Question: iOS Simulator Screen shot Jun 19, 2013 2.43.43 PM.png
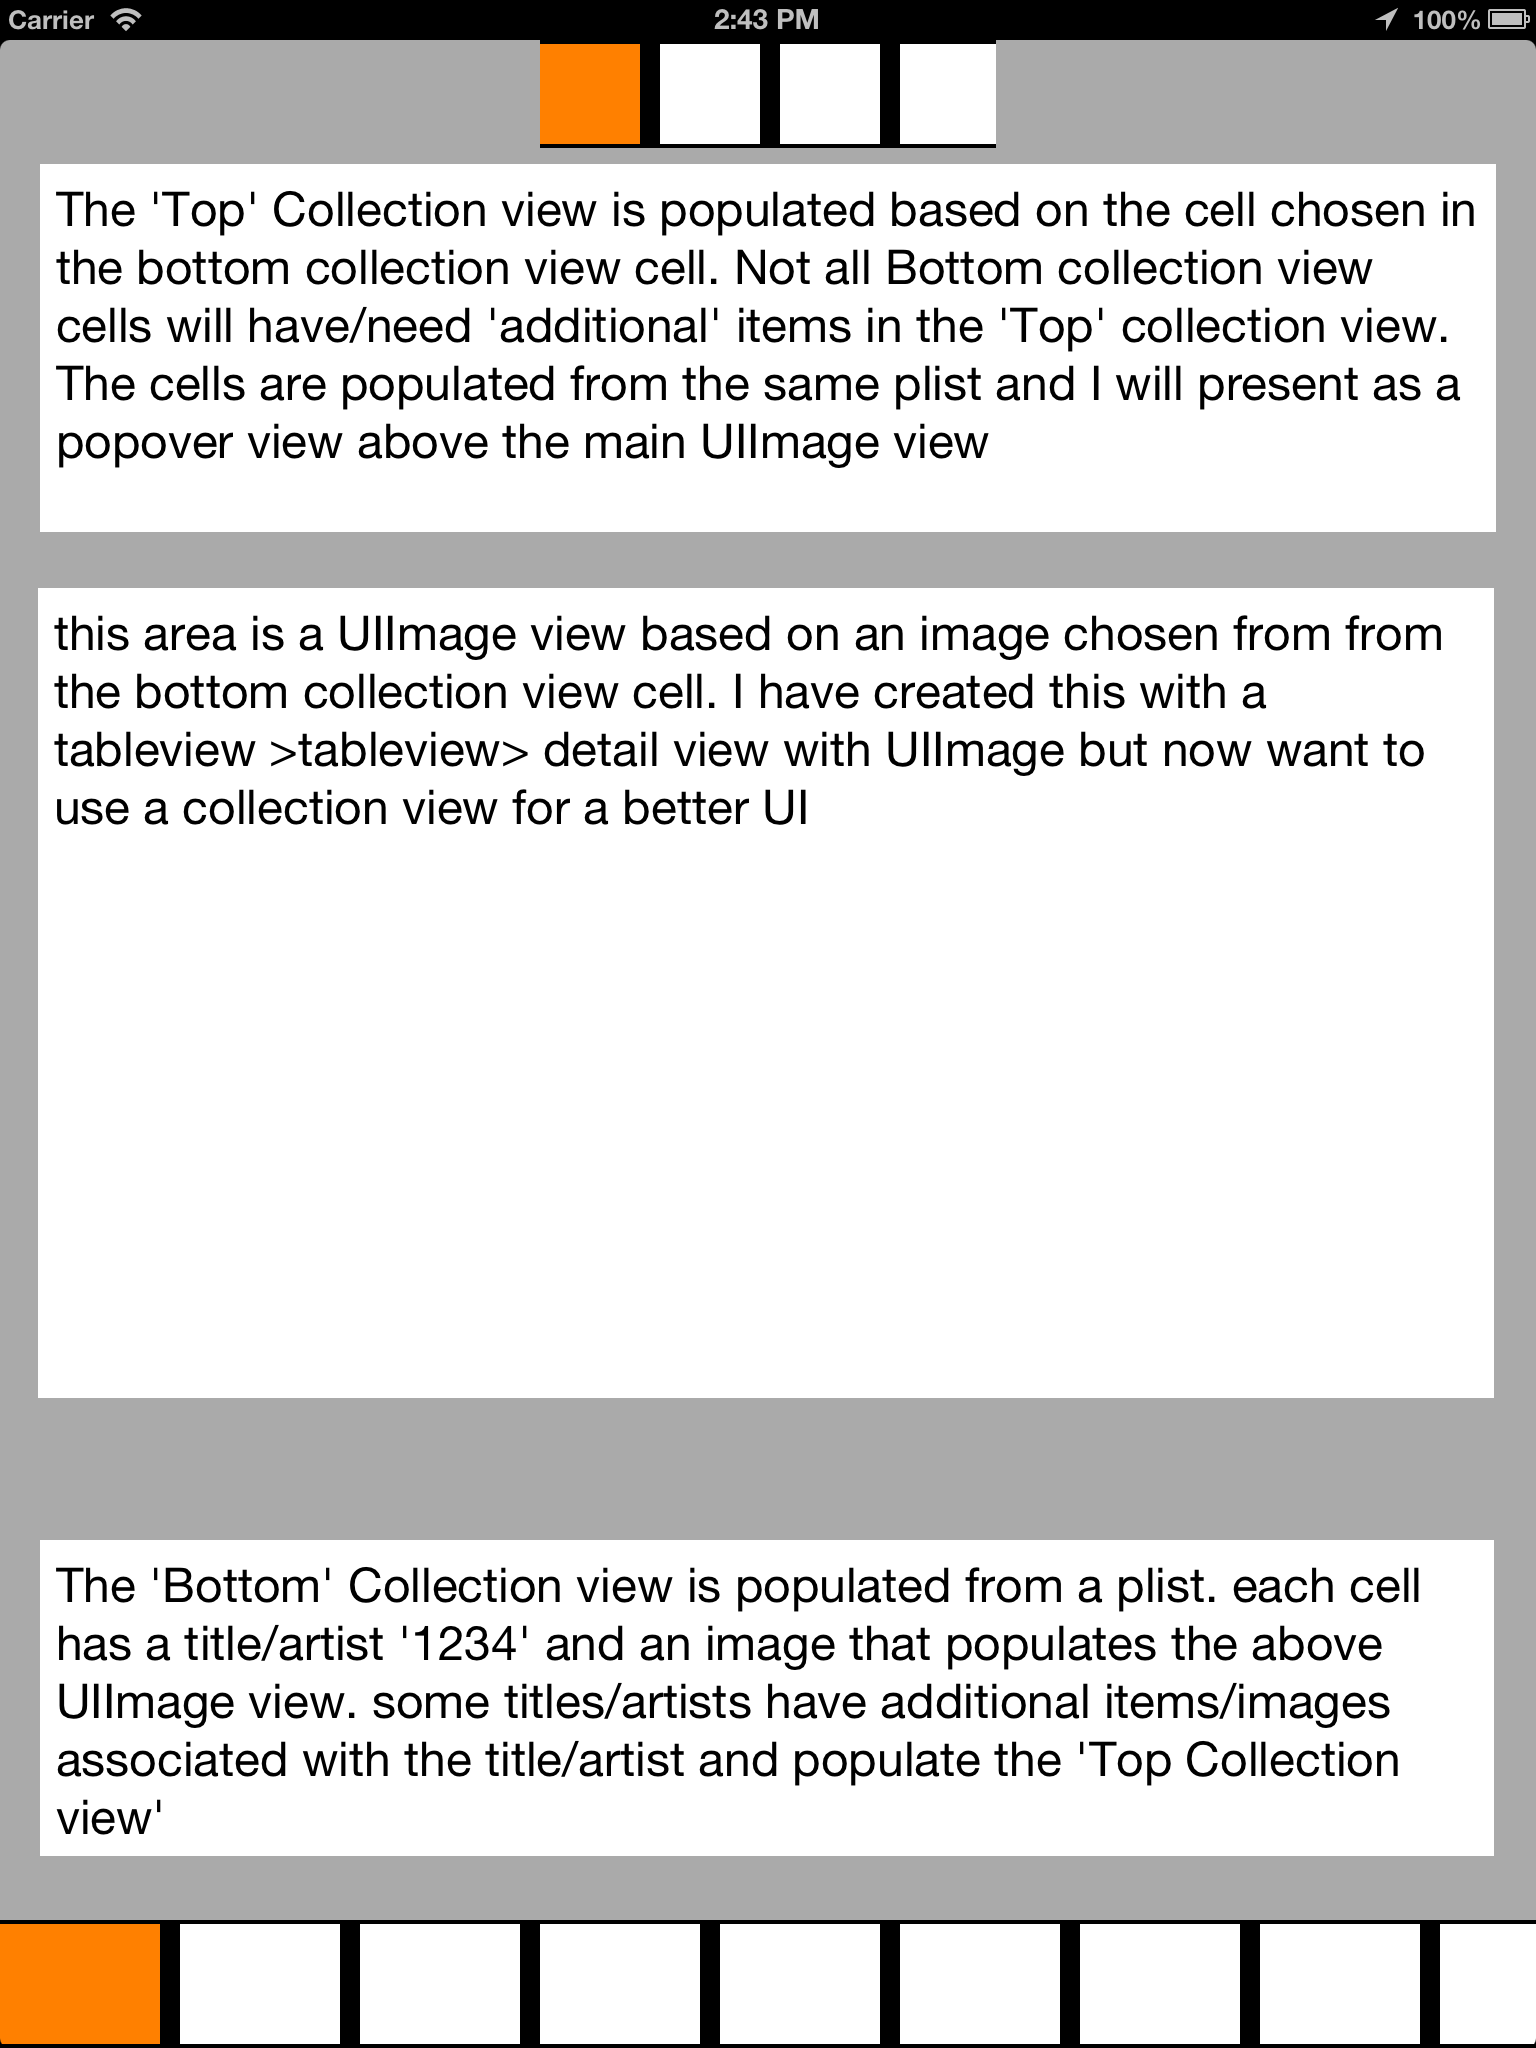
Answer: This is really simple. In your collection view 'datasource' methods, make sure you distinguish between the two views by keeping strong references to the views e.g. as properties:
'''
if (collectionView == _topCollectionView) {
// provide the data for the top view
}
else {
// provide the data for the bottom view
}
'''
Do the same in 'didSelectItemAtIndexPath'. Determine which collection view has been interacted with, change the appropriate data in for the other one and reload and/or update your image view.
You need to use a standard view controller and add the delegate and datasource declarations manually.
'''
@interface ViewController : UIViewController
<UICollectionViewDataSource, UICollectionViewDelegate>
'''